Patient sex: F
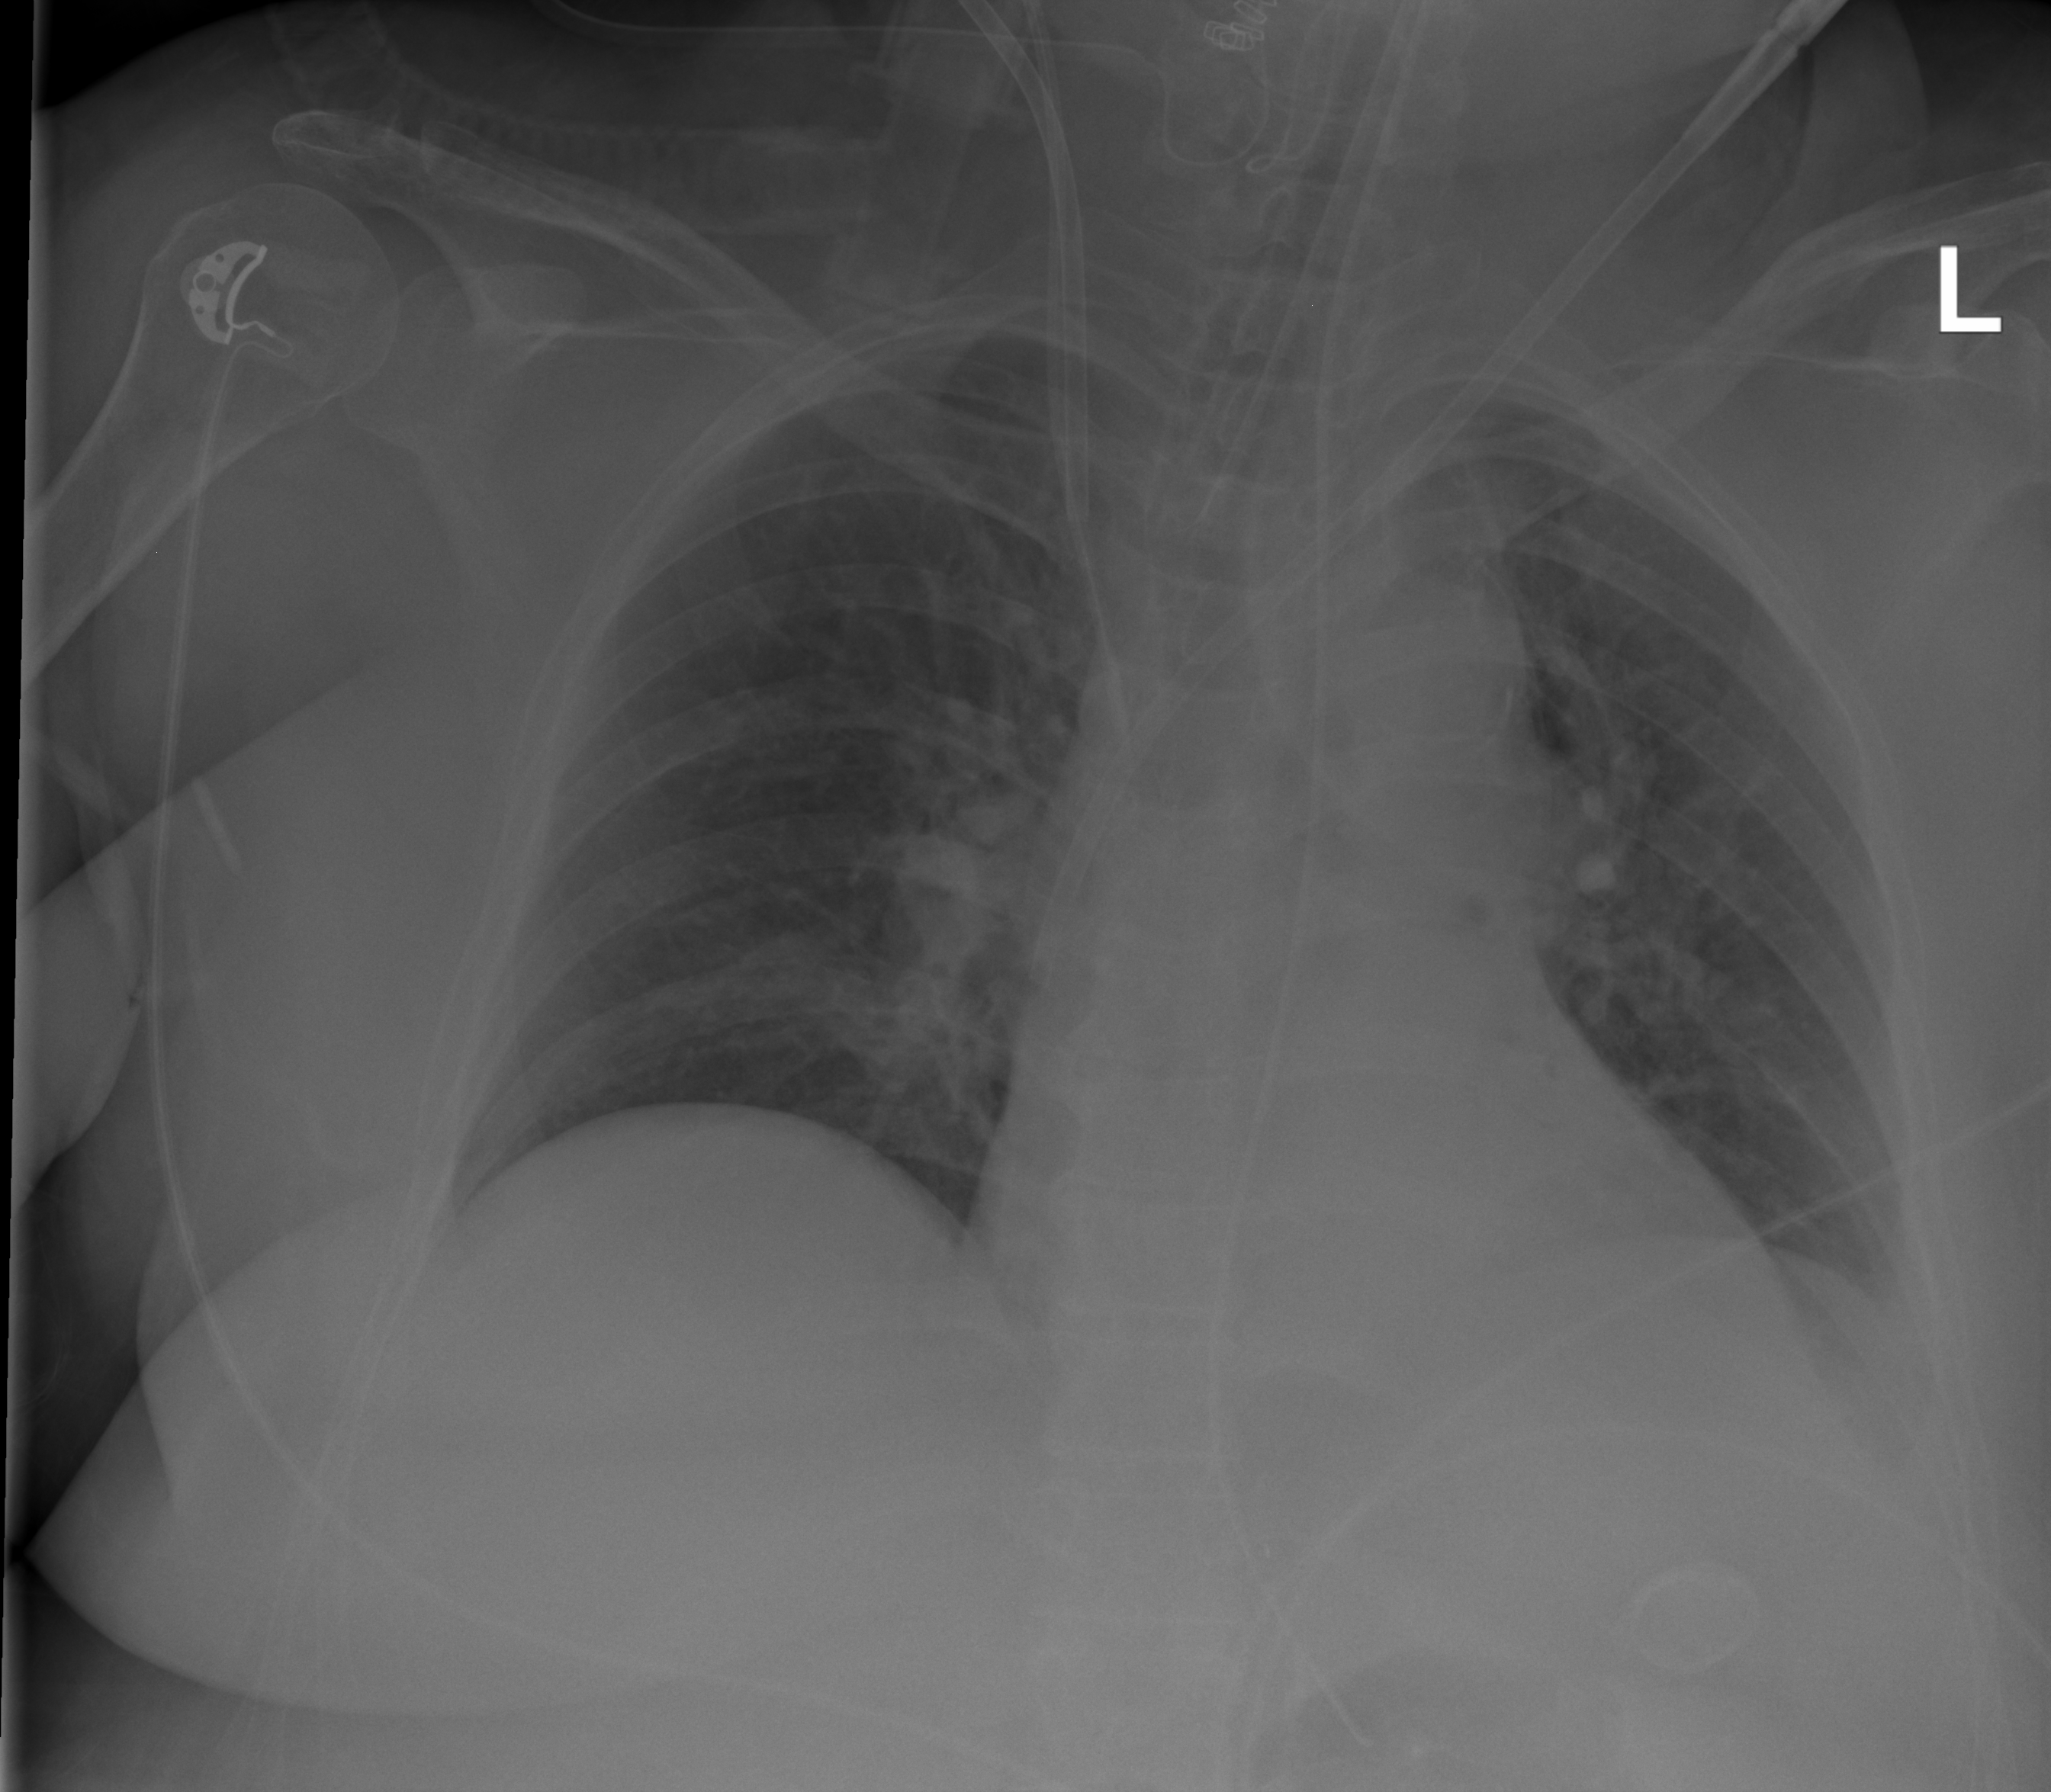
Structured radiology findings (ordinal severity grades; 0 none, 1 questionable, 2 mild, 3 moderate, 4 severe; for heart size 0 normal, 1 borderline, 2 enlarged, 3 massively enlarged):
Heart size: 1
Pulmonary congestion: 1
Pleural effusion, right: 0
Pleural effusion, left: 1
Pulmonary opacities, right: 1
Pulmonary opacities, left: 0
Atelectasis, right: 2
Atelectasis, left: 0